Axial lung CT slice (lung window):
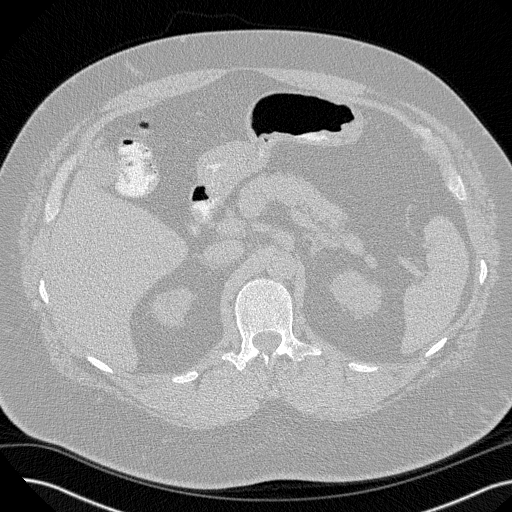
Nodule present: no